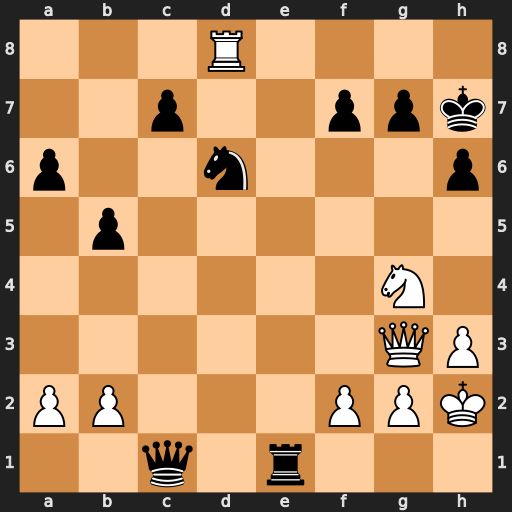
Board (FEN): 3R4/2p2ppk/p2n3p/1p6/6N1/6QP/PP3PPK/2q1r3
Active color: w
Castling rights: -
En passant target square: -
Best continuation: Nf6+ gxf6 Qg8#